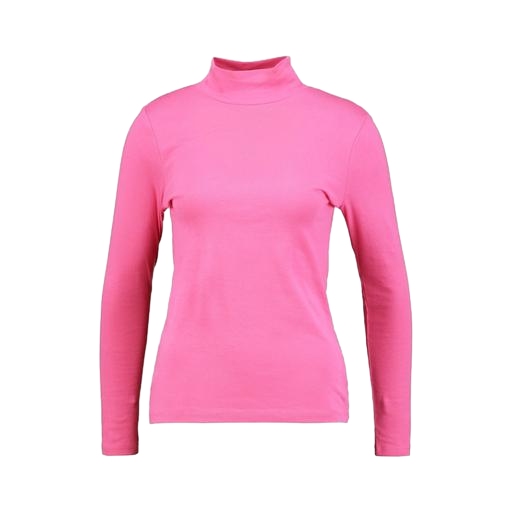
pink polo-neck top, high-neck top, pink long sleeved shirt, white background